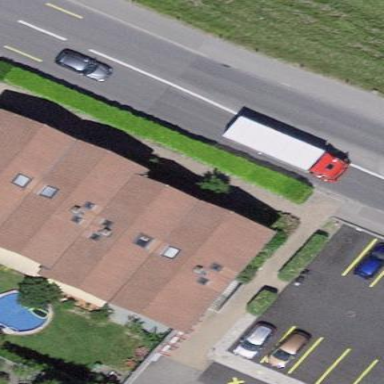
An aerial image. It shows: Residential building.